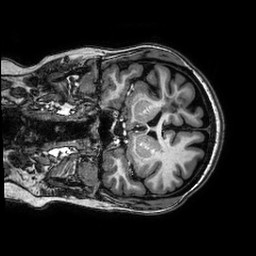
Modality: T1w
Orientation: coronal
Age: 53
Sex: female
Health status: healthy